Question: I have a webform wherein the admin will add new records to database. The form has 1 dropdownbox 'drpDepartments' and a few textboxes 'EmployeeID, Fname, Lname', etc. I can add a new record but the option chosen from the dropdownbox isn't changing. It's always the first value. Here are tables 'tblEmployee' and 'tblDepartment'.

Here's my 'Page_Load()' code:
'''
sConn = new SqlConnection(sStr);
daEmp = new SqlDataAdapter("SELECT * FROM tblEmployee", sConn);
daDep = new SqlDataAdapter("SELECT * FROM tblDepartment", sConn);
dsEmp = new DataSet();
dsDep = new DataSet();
daEmp.Fill(dsEmp, "tblEmployee");
daDep.Fill(dsDep, "tblDepartment");
dsEmp.Tables["tblEmployee"].PrimaryKey = new DataColumn[] { dsEmp.Tables["tblEmployee"].Columns["EmployeeID"] };
drpDepartments.DataSource = dsDep.Tables["tblDepartment"];
drpDepartments.DataTextField = "Description";
drpDepartments.DataValueField = "DeptID";
drpDepartments.DataBind();
'''
And the 'btnAdd_Click()' code:
'''
cb = new SqlCommandBuilder(daEmp);
DataRow dRow = dsEmp.Tables["tblEmployee"].NewRow();
dRow["EmployeeID"] = txtID.Text;
dRow["Lname"] = txtLname.Text;
dRow["Fname"] = txtFname.Text;
dRow["Mname"] = txtMname.Text;
dRow["Address"] = txtAddress.Text;
dRow["Email"] = txtEmail.Text;
dRow["Phone"] = Convert.ToInt64(txtPhone.Text);
dRow["Jobtitle"] = txtJobtitle.Text;
dRow["Salary"] = txtSalary.Text;
dRow["DeptID"] = drpDepartments.SelectedValue;
dsEmp.Tables["tblEmployee"].Rows.Add(dRow);
daEmp.Update(dsEmp, "tblEmployee");
dsEmp.Tables["tblEmployee"].AcceptChanges();
Page.ClientScript.RegisterClientScriptBlock(this.GetType(), "test", "<script>alert('New record added!');</script>");
Refresh();
'''
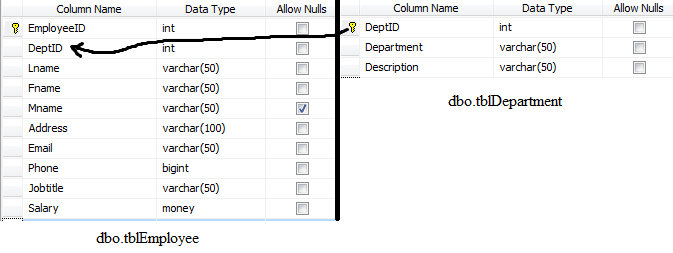
Answer: The binding of dropdown must be only in '!IsPostBack'
'''
if(!IsPostBack)
{
drpDepartments.DataSource = dsDep.Tables["tblDepartment"];// Set DataSource Table First
drpDepartments.DataTextField = "Department";// Set Column Name of DataTable to set as Text Field
drpDepartments.DataValueField = "DepartmentID";// Set Column Name of DataTable to set as Value Field
drpDepartments.DataBind();
}
'''
If you bind the DropDownList in postback event, the dropdown will be re-binded in the the button_click (in the page_load) event and the value set by the user will be lost.